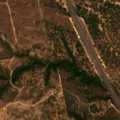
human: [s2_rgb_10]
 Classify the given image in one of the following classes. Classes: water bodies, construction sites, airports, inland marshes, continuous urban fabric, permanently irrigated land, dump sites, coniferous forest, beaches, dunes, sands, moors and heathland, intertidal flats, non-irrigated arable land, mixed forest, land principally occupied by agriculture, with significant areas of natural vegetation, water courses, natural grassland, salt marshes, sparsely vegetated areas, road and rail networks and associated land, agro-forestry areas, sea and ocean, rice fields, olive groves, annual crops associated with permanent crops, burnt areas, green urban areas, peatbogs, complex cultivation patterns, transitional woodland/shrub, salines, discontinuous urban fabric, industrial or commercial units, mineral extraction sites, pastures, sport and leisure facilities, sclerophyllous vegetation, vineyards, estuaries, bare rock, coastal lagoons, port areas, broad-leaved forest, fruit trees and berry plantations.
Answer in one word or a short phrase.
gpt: road and rail networks and associated land, agro-forestry areas, broad-leaved forest